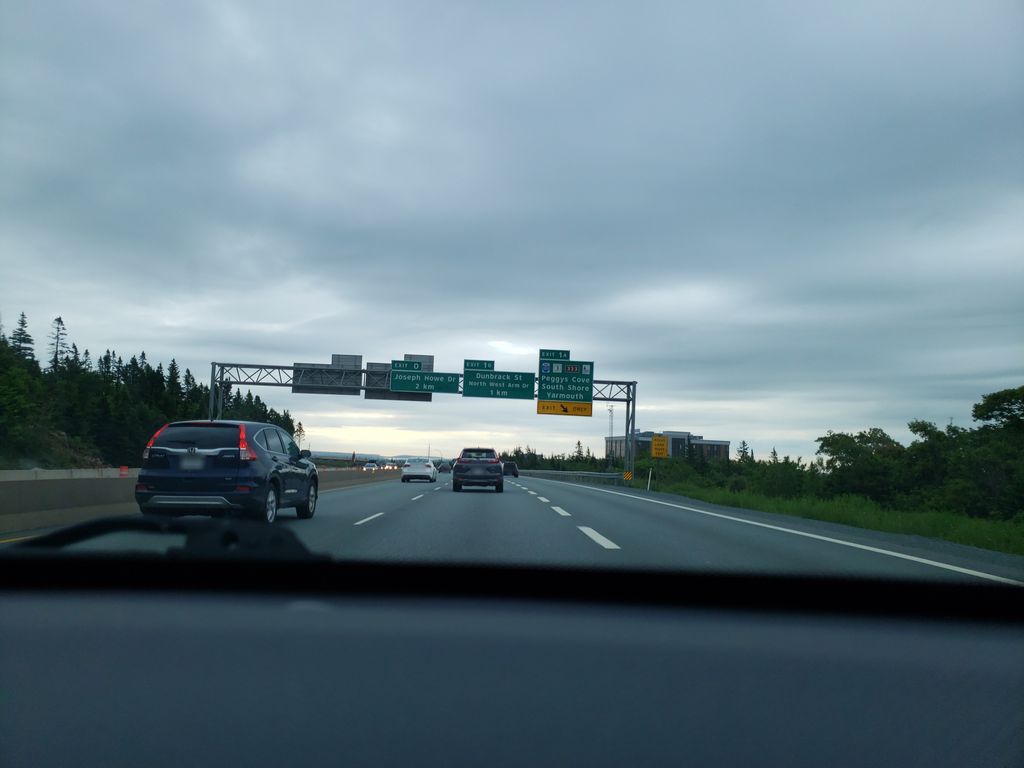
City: halifax